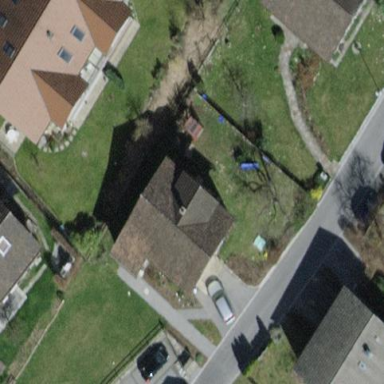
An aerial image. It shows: Simple and straightforward house.